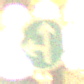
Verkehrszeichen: VorgeschriebeneFahrtrichtungGeradeausOderLinks
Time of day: Night
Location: Outdoor (Urban)
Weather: Overcast
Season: NotSpecified
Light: Artificial